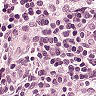
Metastatic tissue present: no